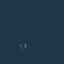
Land use / land cover: SeaLake